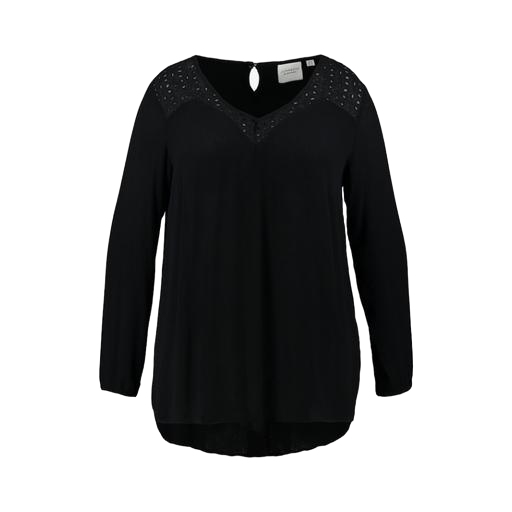
black plus size lace-yoke jersey t-shirt, black plus size printed t-shirt only macy, l/s blouse, white background